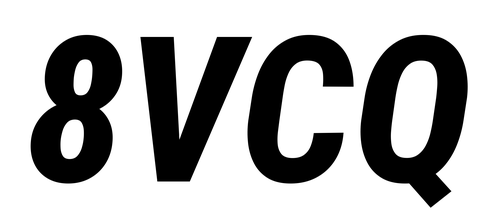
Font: Roboto-Italic_Condensed_ExtraBold_Italic